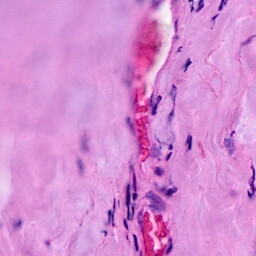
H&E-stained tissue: Breast